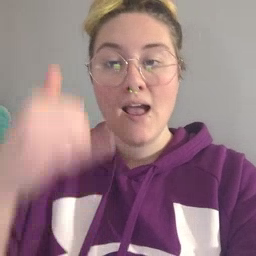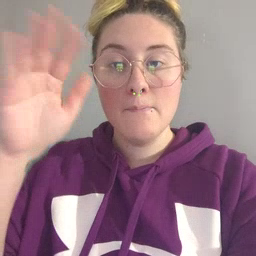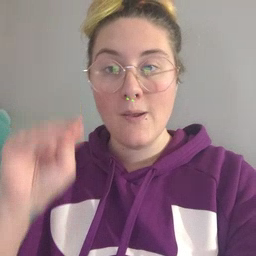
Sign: cowboy